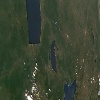
Label: land